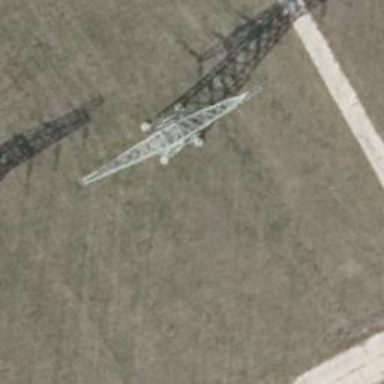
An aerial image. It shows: Three power lines with cables.